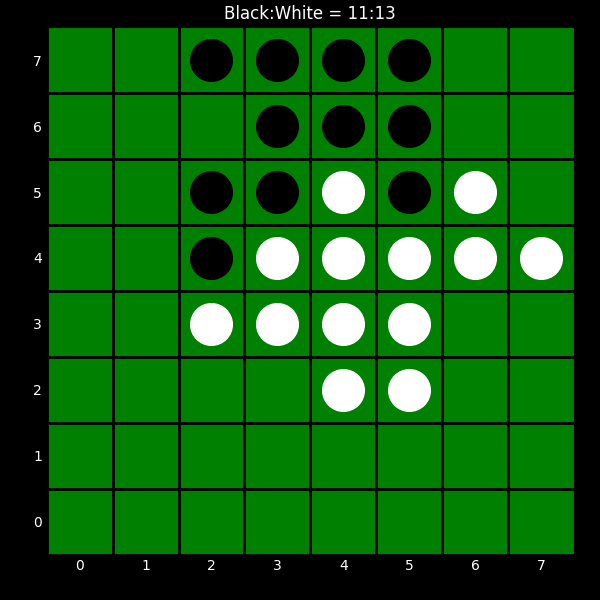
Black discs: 11
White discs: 13